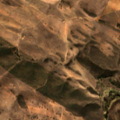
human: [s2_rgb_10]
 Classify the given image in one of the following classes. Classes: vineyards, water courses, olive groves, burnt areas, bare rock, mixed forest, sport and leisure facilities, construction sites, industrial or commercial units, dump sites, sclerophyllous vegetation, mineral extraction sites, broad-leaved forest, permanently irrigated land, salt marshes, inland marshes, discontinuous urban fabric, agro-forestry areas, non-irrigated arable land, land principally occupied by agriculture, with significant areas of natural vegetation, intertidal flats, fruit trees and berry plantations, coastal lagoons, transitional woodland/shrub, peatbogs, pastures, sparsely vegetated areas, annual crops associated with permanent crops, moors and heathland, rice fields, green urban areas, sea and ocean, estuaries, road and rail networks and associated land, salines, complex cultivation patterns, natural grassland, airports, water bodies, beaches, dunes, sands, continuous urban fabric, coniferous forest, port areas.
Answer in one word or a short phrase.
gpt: non-irrigated arable land, agro-forestry areas, sclerophyllous vegetation, transitional woodland/shrub